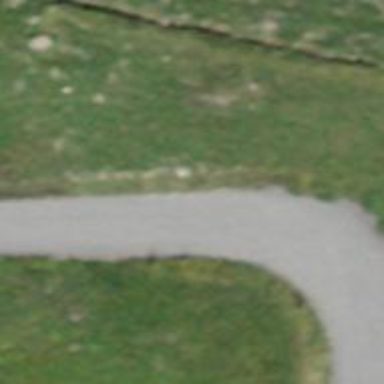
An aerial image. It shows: Well-maintained track road with grade 1 tracktype.